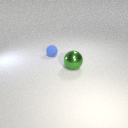
small blue rubber sphere behind large green metal sphere